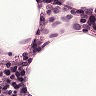
Metastatic tissue present: no